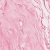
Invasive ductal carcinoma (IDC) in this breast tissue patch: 0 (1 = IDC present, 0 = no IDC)